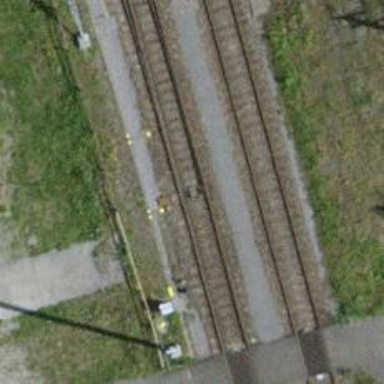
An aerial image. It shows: Railway switch.